Field crop: maize
Growth stage: 2
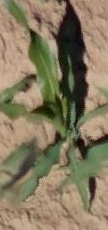
Species: maize